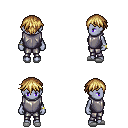
a pixel art fantasy rpg character, female body template, dark elf, purple skin, steel chest armor, metal pants, blonde short bangs hairstyle, bracelets, white slippers, four views (front, back, left, right), 2x2 character sprite sheet, small pixel art, hard edges, no anti-aliasing